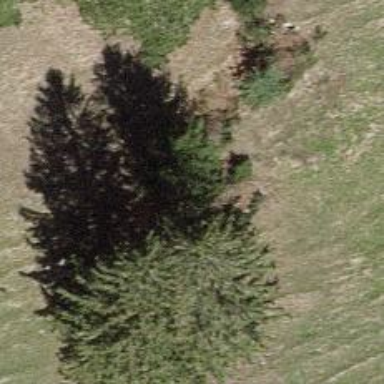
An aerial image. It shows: Evergreen tree with needle-leaved leaves.